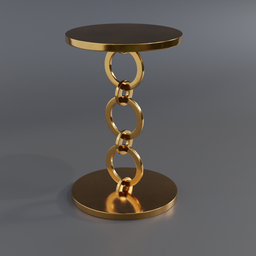
Label: furniture